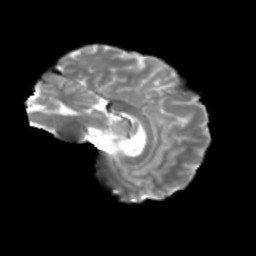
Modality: T2w
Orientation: sagittal
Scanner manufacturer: siemens
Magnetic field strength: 3 T
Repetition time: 4 s
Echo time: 0.0594 s